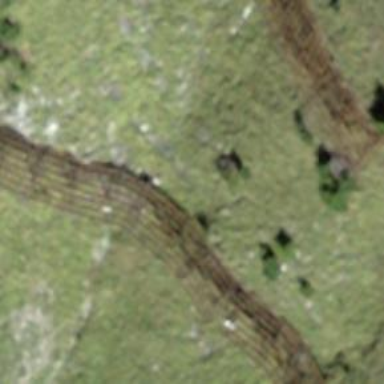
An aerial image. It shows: Snow bridge avalanche protection made of fence.